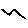
Label: zigzag